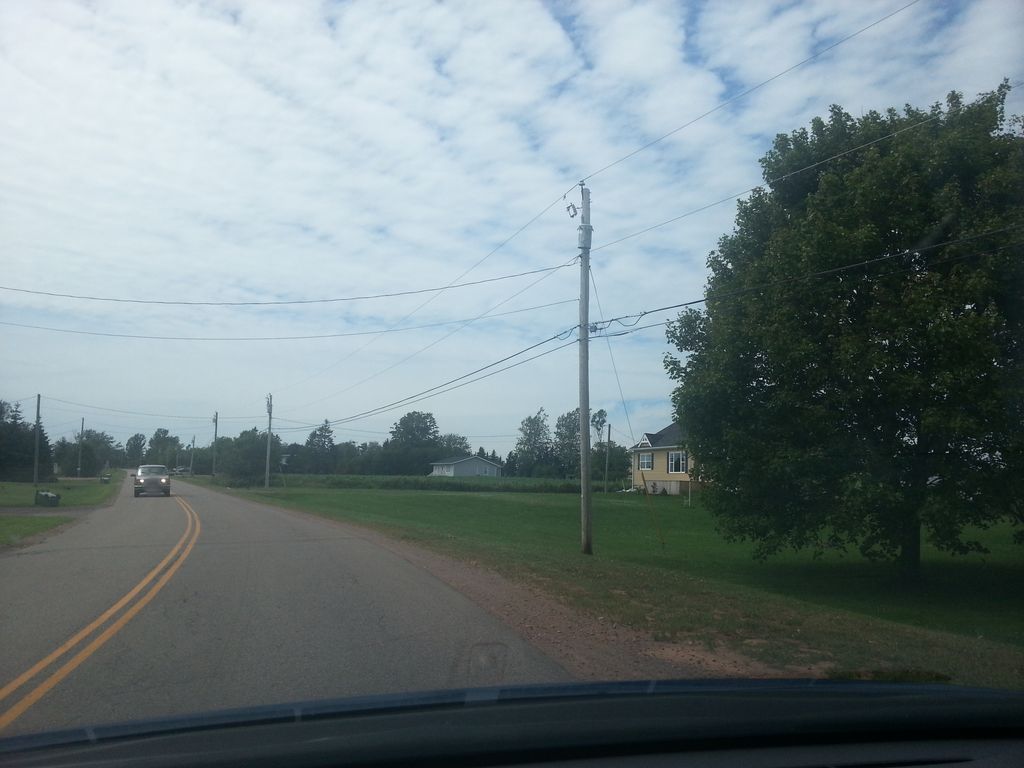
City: charlottetown